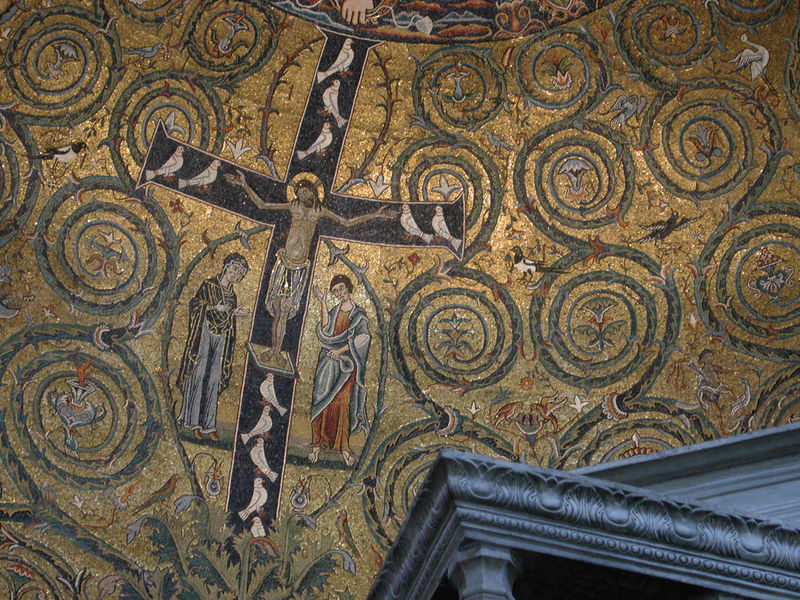
Titel: San Clemente in Rom
Standort: Rom, S. Clemente (EU - I - Latium)
Schlagwörter: hintergrund, marmor, blüten, vögel, gold, ranken, giebel, kuppel, kreuz, tauben, mosaik, altar, christus, jesus, jesus christus, apsis, stachel, schnecken, maria, gekreuzigt, jesu, spiralen, deckenmalerei, freske, apostel, elster, krezu, kreuzgung, der herr, gekreuzuigt, gekreuzuoig, jesus christuns